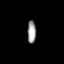
Tissue: lung
Cell type: Myeloid cells
Senescence score: 0.6353
Nuclear area (px): 194
Mean DAPI intensity: 153.371